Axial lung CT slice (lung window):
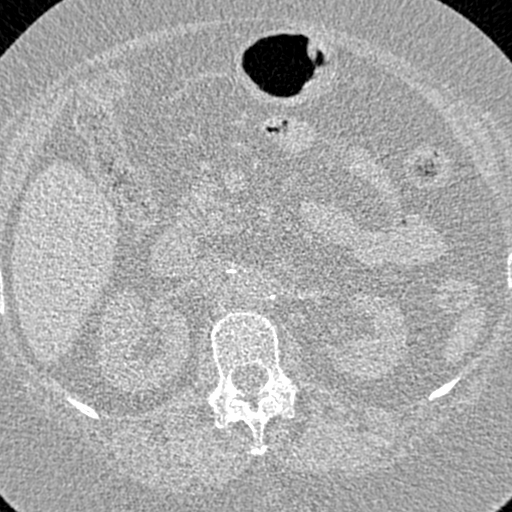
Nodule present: no